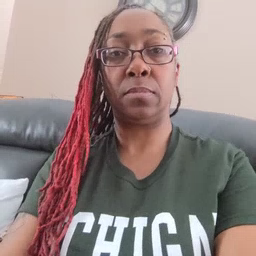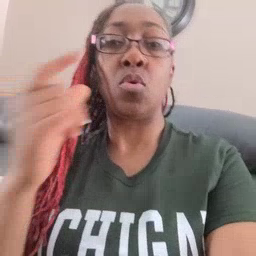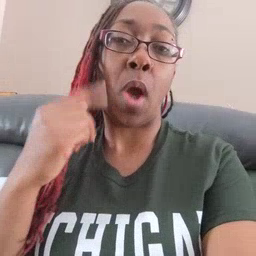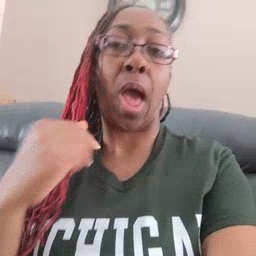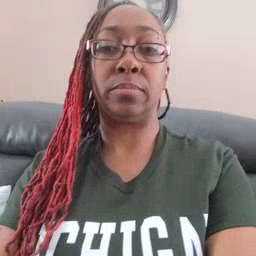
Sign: cry